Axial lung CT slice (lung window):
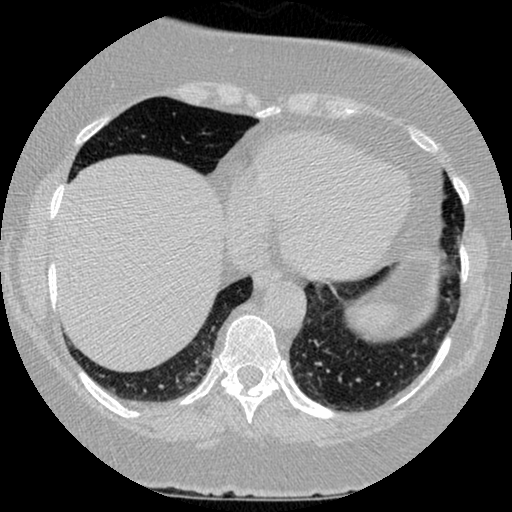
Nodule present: no